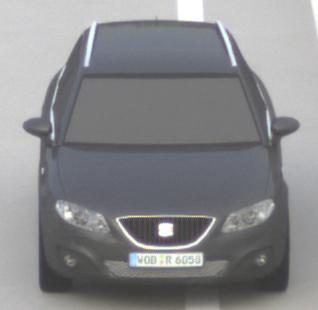
Make: SEAT
Model: Exeo ST 1.6
Detailed model: Exeo (3R) ST
Model produced from: 2010/05
Model produced until: 2010/08
Doors: 5
Color: gray
Road condition: dry road
Daytime: morning or afternoon
Contrast: low contrast